Question: I try to manage files in android, but I dont know where put this files to manage in execution.

Where I can put prueba.html to access this file in execution?
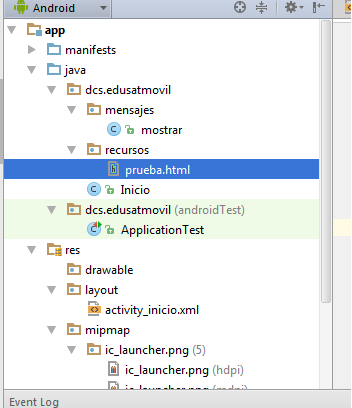
Answer: Create new assets folder inside app folder.
put html files in assets folder.
for access files use "file:///android_asset/index.html"